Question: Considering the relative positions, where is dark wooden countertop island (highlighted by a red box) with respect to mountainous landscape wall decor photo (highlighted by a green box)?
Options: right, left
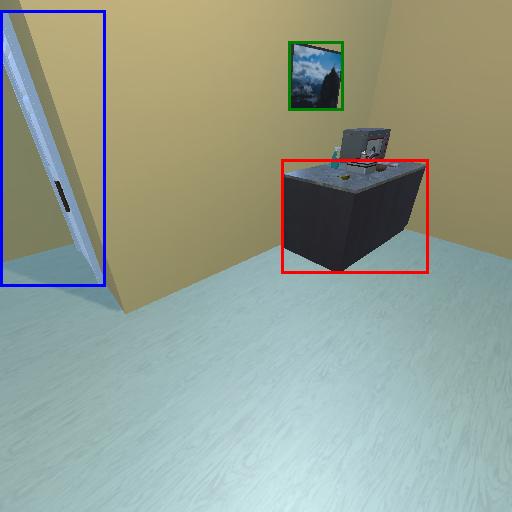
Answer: right